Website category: phone
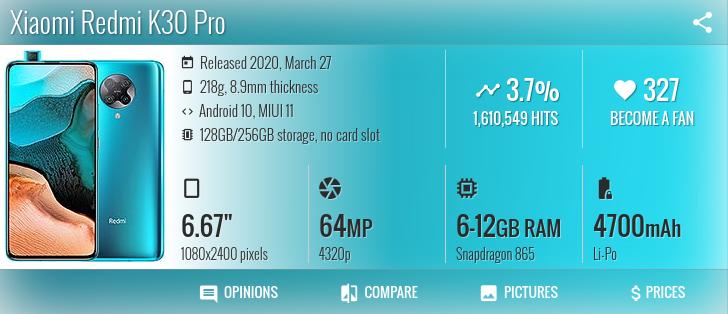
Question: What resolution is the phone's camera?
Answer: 4320p

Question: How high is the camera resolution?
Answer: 4320p

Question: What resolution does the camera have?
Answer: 4320p

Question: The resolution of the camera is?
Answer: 4320p

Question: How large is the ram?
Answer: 6-12 GB RAM

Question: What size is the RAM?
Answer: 6-12 GB RAM

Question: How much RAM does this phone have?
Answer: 6-12 GB RAM

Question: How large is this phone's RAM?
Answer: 6-12 GB RAM

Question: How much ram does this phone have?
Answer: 6-12 GB RAM

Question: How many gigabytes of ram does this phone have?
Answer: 6-12 GB RAM

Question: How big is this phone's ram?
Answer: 6-12 GB RAM

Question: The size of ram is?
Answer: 6-12 GB RAM

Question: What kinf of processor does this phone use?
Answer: Snapdragon 865

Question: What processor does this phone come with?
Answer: Snapdragon 865

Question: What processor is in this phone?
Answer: Snapdragon 865

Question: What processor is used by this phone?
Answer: Snapdragon 865

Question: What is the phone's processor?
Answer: Snapdragon 865

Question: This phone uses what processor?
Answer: Snapdragon 865

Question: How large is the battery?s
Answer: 4700 mAh

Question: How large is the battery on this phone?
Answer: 4700 mAh

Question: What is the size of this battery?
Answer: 4700 mAh

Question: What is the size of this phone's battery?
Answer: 4700 mAh

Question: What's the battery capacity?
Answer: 4700 mAh

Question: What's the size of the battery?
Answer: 4700 mAh

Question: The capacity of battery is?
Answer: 4700 mAh